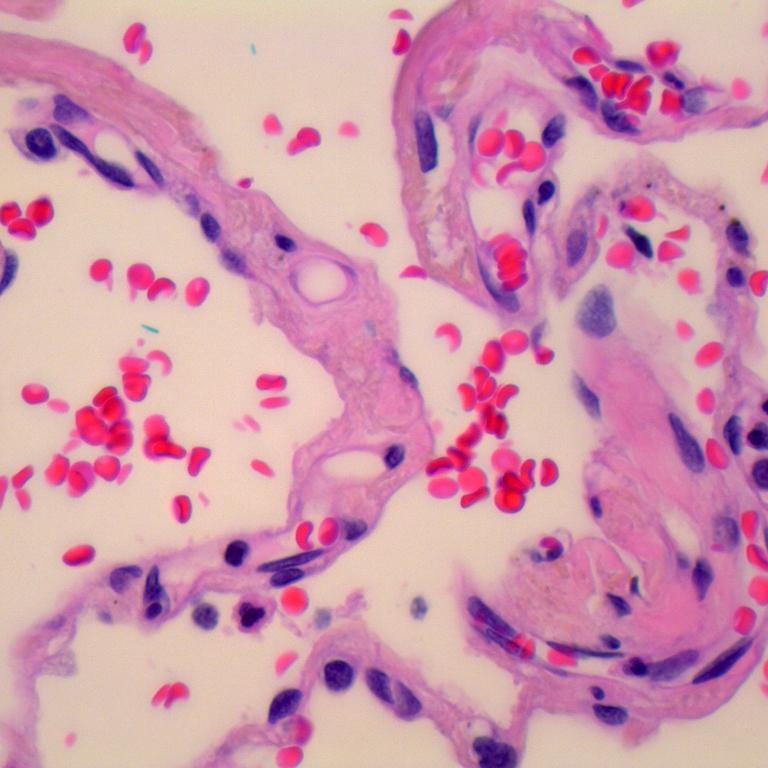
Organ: lung
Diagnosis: benign